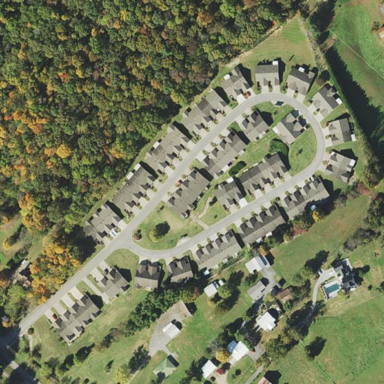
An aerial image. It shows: Residential area consisting of condominiums.